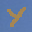
Label: 4